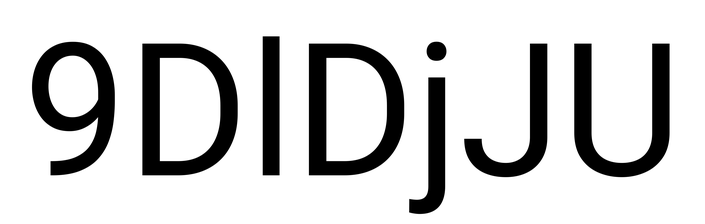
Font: Roboto_Regular